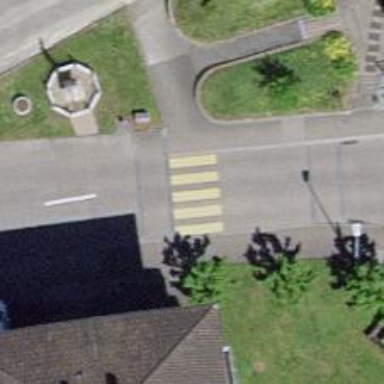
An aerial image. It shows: Marked road crossing with visible crossing markings.